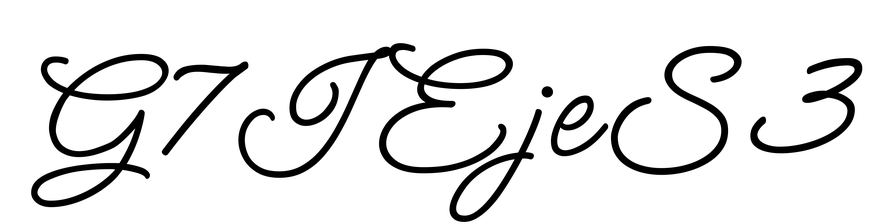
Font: MeowScript-Regular